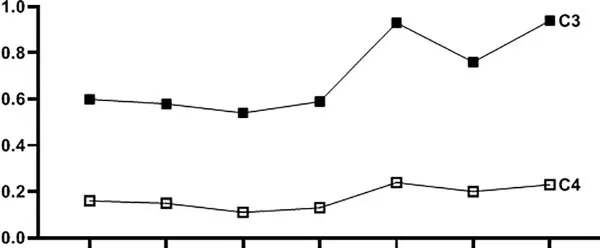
The picture showed the levels change of C3 and C4 during the process of treatment. (g/L, reference value C3,0.79-1.52; C4, 0.16-0.38).
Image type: pathology (masson_trichrome)